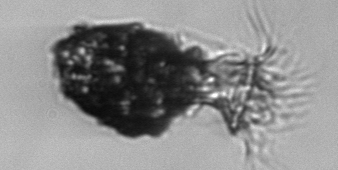
Label: Stenosemella_pacifica